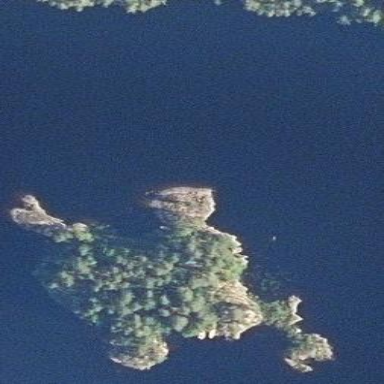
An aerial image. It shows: Islet.